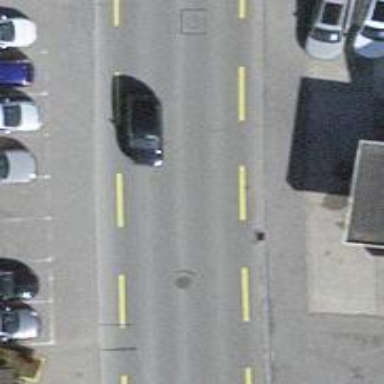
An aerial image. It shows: Primary highway with designated cycle lane.